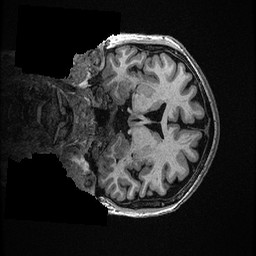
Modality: T1w
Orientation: coronal
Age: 64
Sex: female
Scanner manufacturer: ge
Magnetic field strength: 3 T
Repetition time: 0.006952 s
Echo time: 0.00292 s